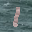
Label: 1